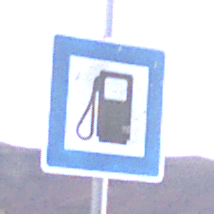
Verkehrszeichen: Tankstelle
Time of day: Dusk
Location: Outdoor (Nature)
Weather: Clear
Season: NotSpecified
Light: Natural